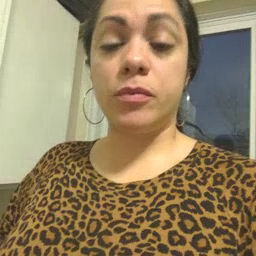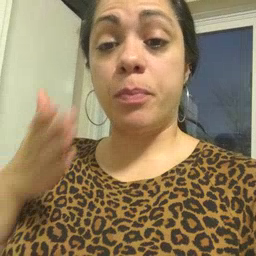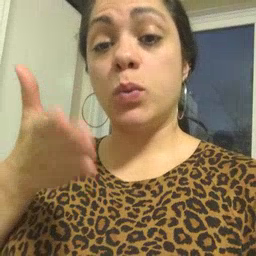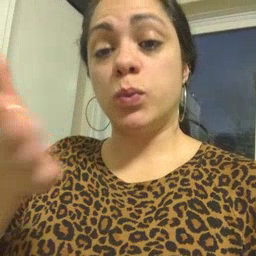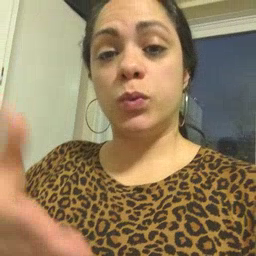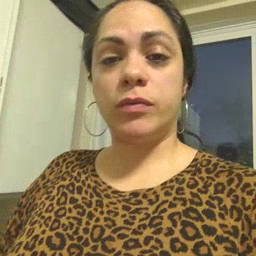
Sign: boat